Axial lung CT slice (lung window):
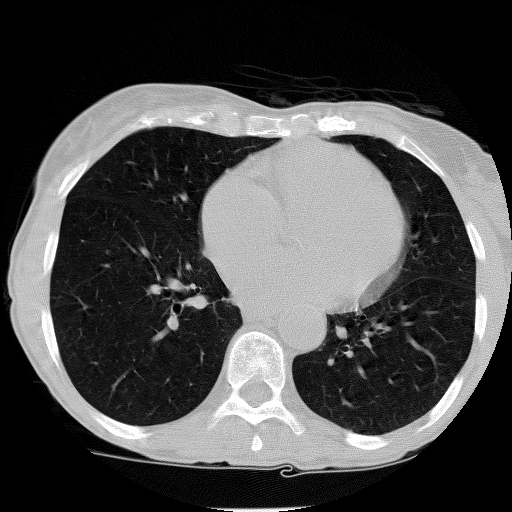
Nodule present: no